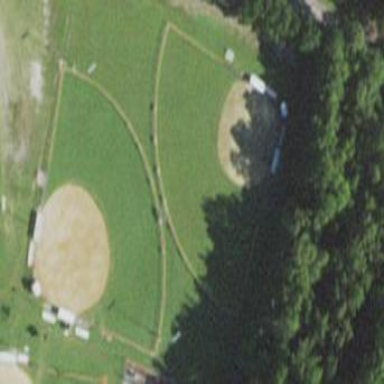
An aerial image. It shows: Baseball pitch for leisure land activities.